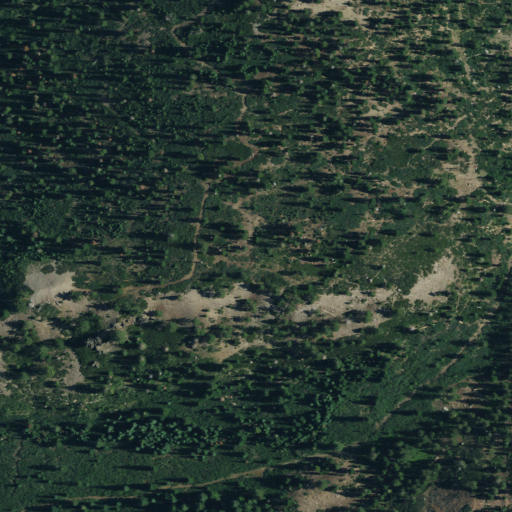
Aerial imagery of mountain in California named McIntosh Hill containing evergreen forest and shrub